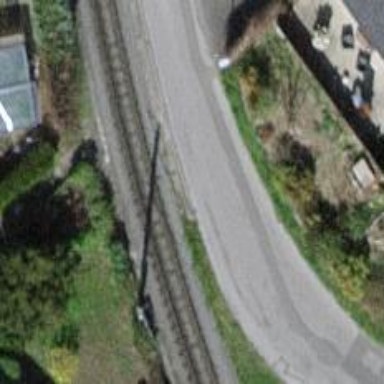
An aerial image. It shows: Narrow-gauge railway with single track. The railway is electrified with contact line.